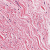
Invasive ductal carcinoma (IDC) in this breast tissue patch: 0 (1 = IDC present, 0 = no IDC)